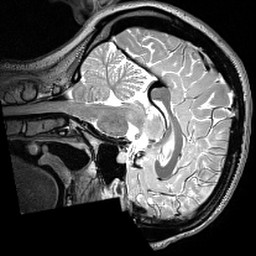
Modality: T2w
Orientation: sagittal
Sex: female
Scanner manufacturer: siemens
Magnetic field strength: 3 T
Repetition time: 3 s
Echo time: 0.418 s